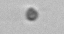
Label: nanoplankton_mix